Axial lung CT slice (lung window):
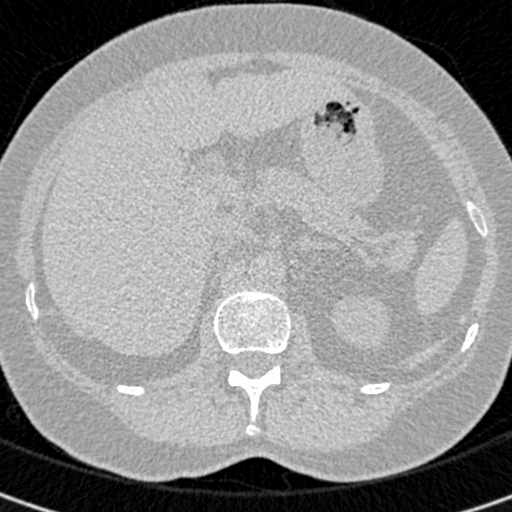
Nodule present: no